Aerial crown-view tile of a tropical tree (Barro Colorado Island, Panama), acquired 20250616:
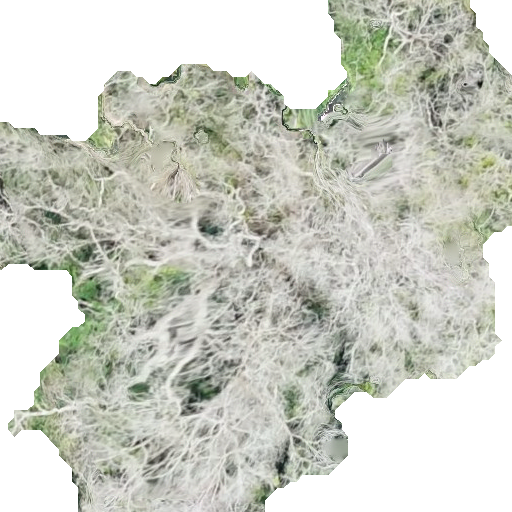
Species: Terminalia amazonia
GBIF accepted scientific name: Terminalia amazonica
Crown area: 306.631 m²